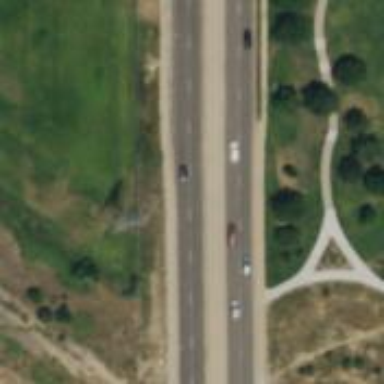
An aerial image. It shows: Secondary road with asphalt surface. There is separate sidewalk and cycle track along the road.